Question: I have a dataframe that looks like the following
'''
color x y
0 red 0 0
1 red 1 1
2 red 2 2
3 red 3 3
4 red 4 4
5 red 5 5
6 red 6 6
7 red 7 7
8 red 8 8
9 red 9 9
10 blue 0 0
11 blue 1 1
12 blue 2 4
13 blue 3 9
14 blue 4 16
15 blue 5 25
16 blue 6 36
17 blue 7 49
18 blue 8 64
19 blue 9 81
'''
I ultimately want two lines, one blue, one red. The red line should essentially be y=x and the blue line should be y=x^2
When I do the following:
'''
df.plot(x='x', y='y')
'''
The output is this:

Is there a way to make pandas know that there are two sets? And group them accordingly. I'd like to be able to specify the column 'color' as the set differentiator
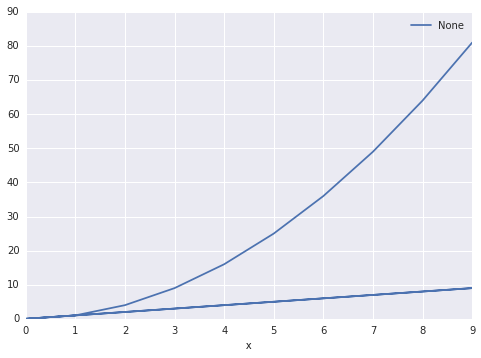
Answer: Another simple way is to use the <URL> function to format the data.
Use <URL>, they can be passed to the 'color' parameter.
'''
# sample data
df = pd.DataFrame([['red', 0, 0], ['red', 1, 1], ['red', 2, 2], ['red', 3, 3], ['red', 4, 4], ['red', 5, 5], ['red', 6, 6], ['red', 7, 7], ['red', 8, 8], ['red', 9, 9], ['blue', 0, 0], ['blue', 1, 1], ['blue', 2, 4], ['blue', 3, 9], ['blue', 4, 16], ['blue', 5, 25], ['blue', 6, 36], ['blue', 7, 49], ['blue', 8, 64], ['blue', 9, 81]],
columns=['color', 'x', 'y'])
# pivot the data into the correct shape
df = df.pivot(index='x', columns='color', values='y')
# display(df)
color blue red
x
0 0 0
1 1 1
2 4 2
3 9 3
4 16 4
5 25 5
6 36 6
7 49 7
8 64 8
9 81 9
# plot the pivoted dataframe; if the column names aren't colors, remove color=df.columns
df.plot(color=df.columns, figsize=(5, 3))
'''
<URL>